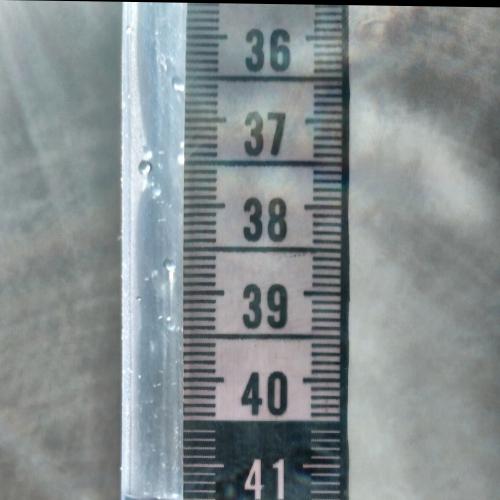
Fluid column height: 41.4 cm